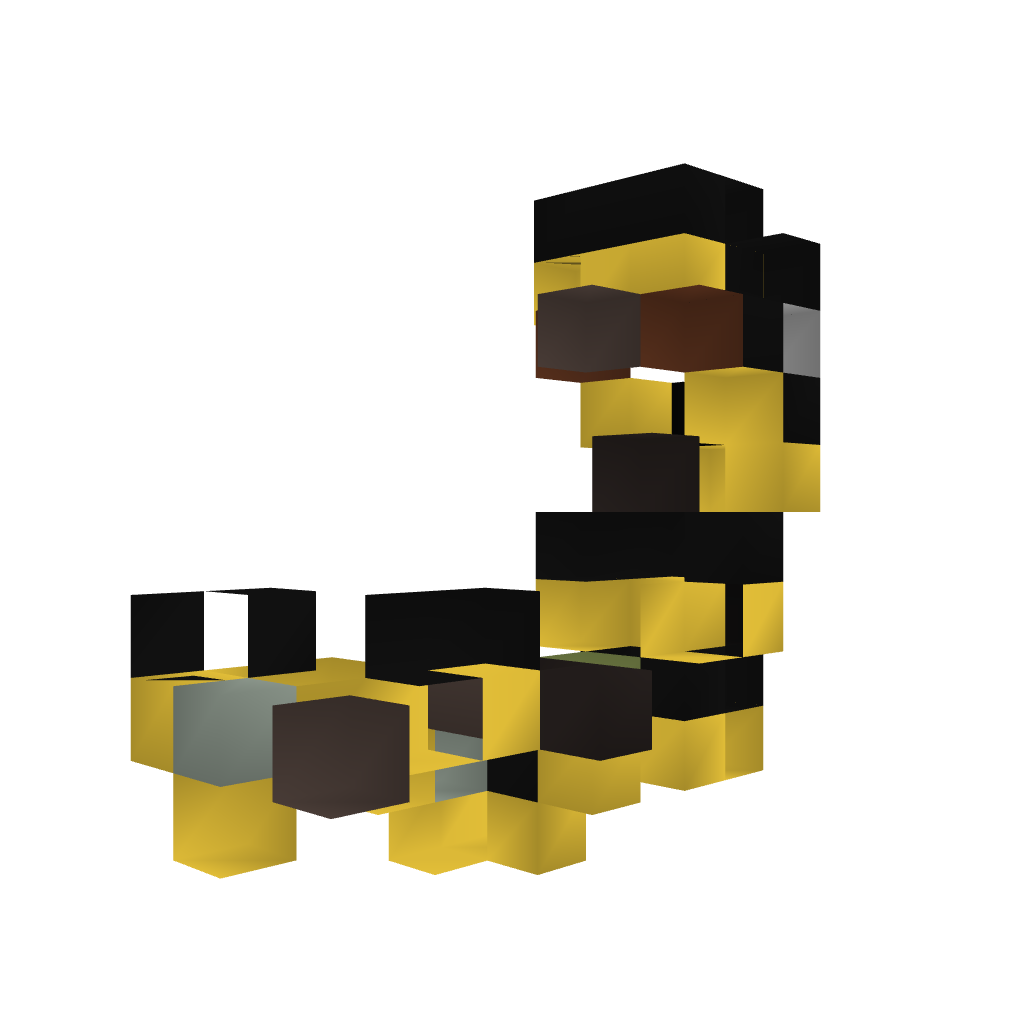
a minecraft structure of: Casino Machine 01